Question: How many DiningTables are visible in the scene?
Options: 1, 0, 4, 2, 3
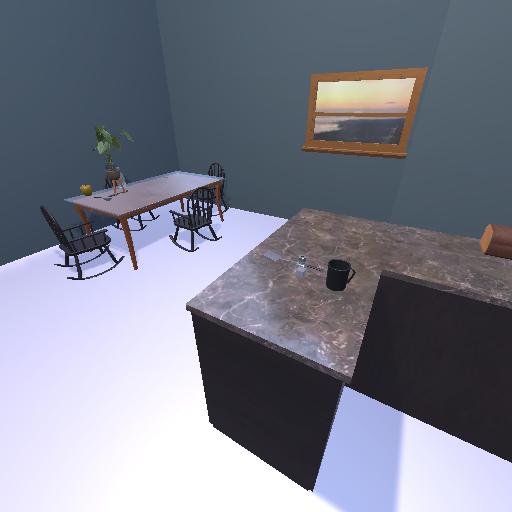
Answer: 1